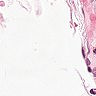
Metastatic tissue present: no